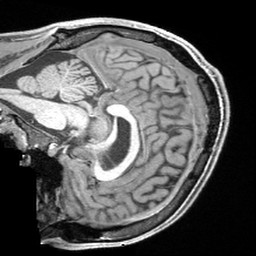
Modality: T1w
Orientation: sagittal